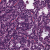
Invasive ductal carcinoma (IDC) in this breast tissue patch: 1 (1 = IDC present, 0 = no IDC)